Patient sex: M
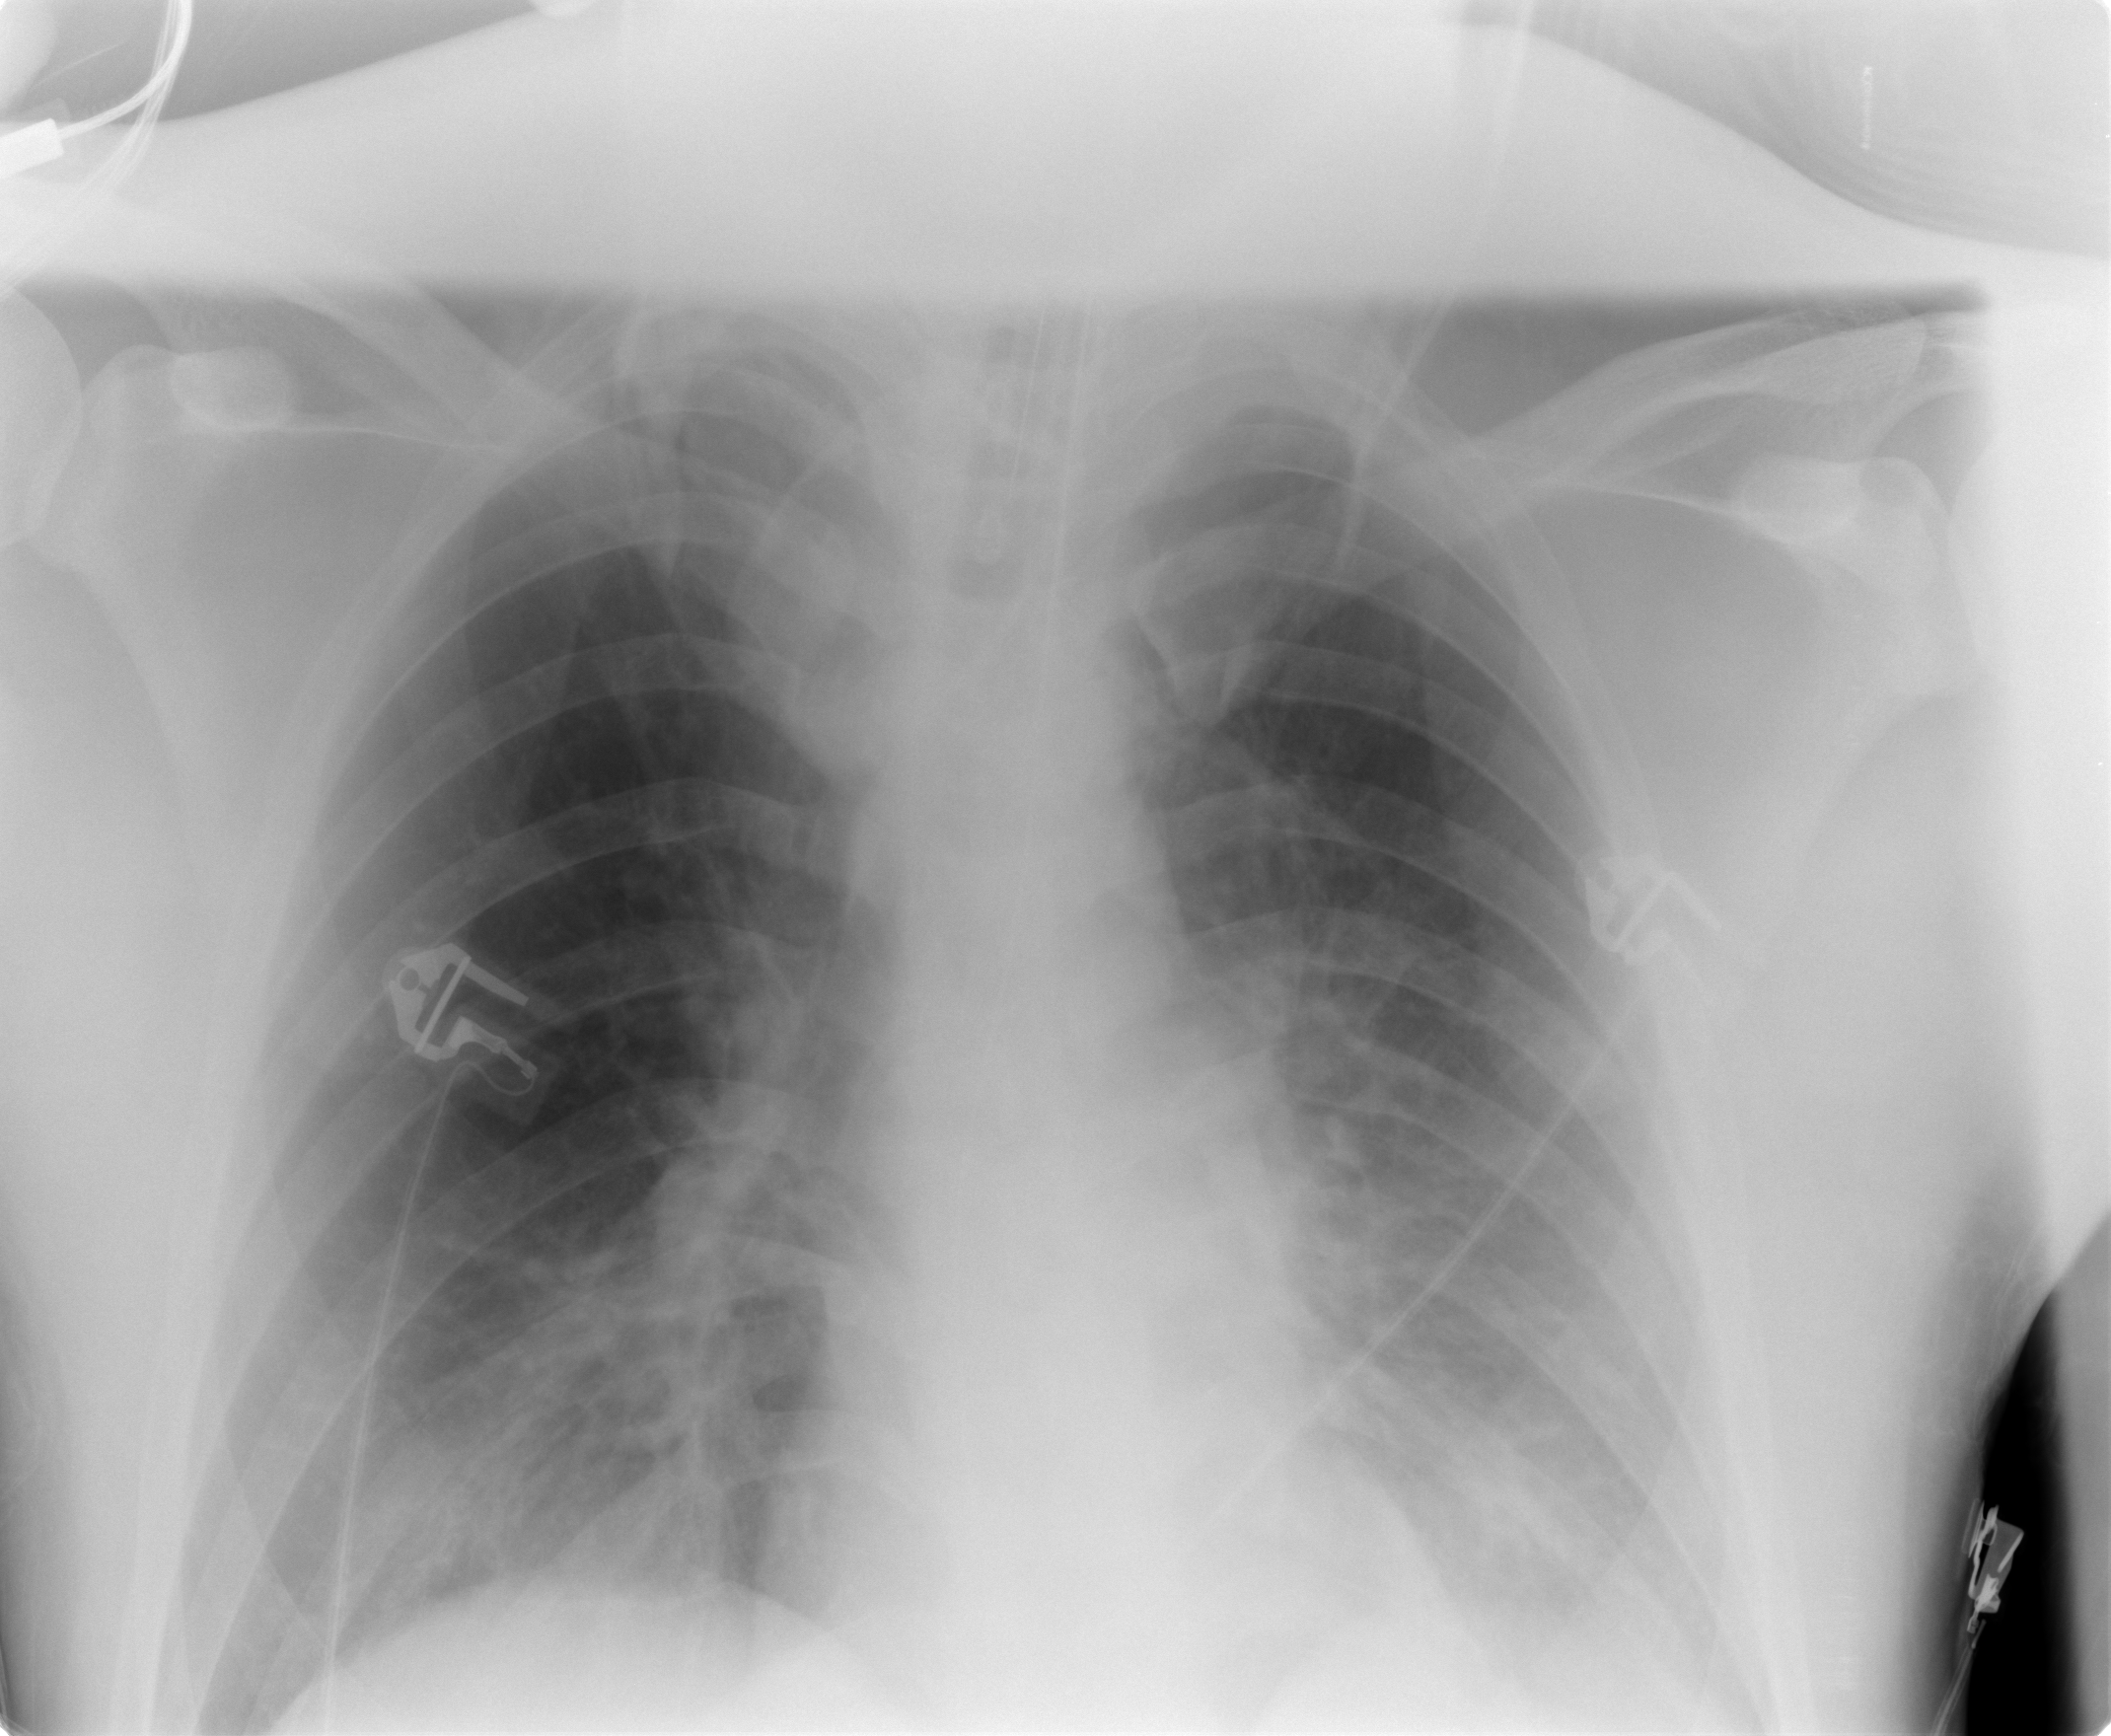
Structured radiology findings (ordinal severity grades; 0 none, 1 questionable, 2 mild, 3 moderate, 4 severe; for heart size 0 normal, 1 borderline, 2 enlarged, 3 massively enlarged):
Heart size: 0
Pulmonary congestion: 0
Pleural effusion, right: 0
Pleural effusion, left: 0
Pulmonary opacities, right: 1
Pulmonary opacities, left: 1
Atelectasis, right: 2
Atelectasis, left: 2